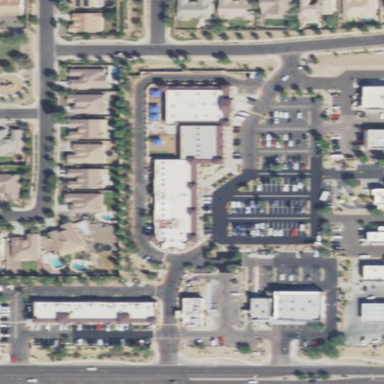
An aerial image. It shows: Retail area.